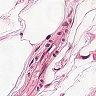
Metastatic tissue present: no